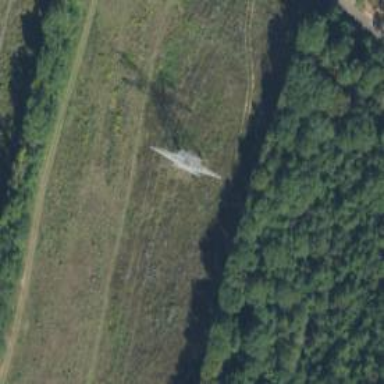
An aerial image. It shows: Power tower.